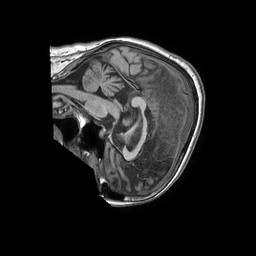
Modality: T1w
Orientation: sagittal
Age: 67
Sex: female
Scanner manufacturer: philips
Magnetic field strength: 1.5 T
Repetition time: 0.007773 s
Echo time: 0.003557 s